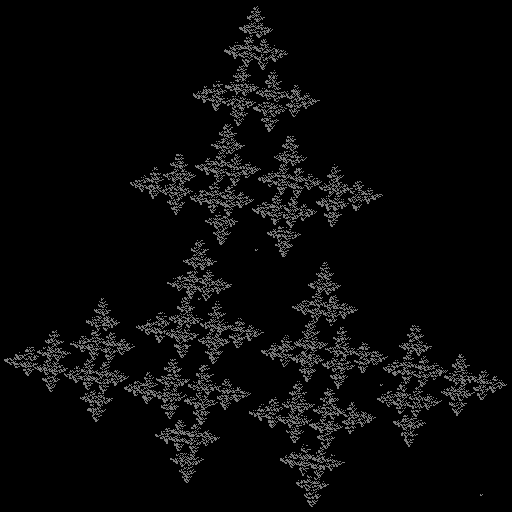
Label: crystal